Question: What I wanted is something like the figure below shows.

Thanks.
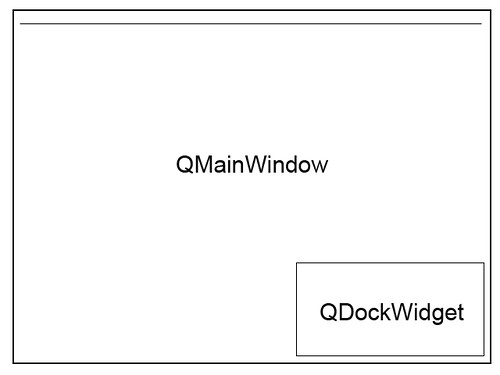
Answer: Use QMdiArea as central widget of your MainWindow. And then you can put in any position your widget, which need only to subclass QMdiSubWindow. Believe me this is much better choice. I was trying the same thing as you, and ended using QMdiArea and QMdiSubWindow. It work great for me.